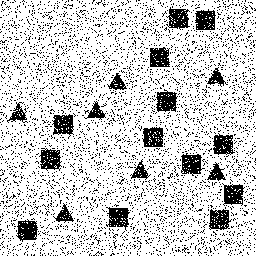
Squares: 13
Triangles: 7
Stars: 0
Total shapes: 20